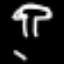
Label: mushroom